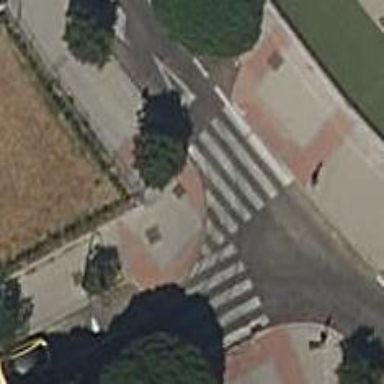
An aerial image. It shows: Footway with zebra crossing.